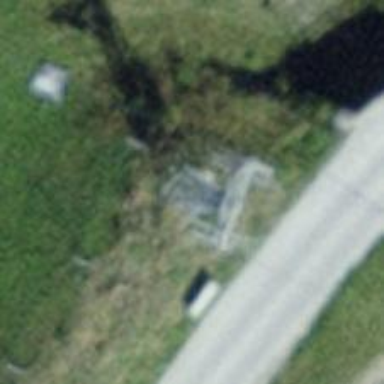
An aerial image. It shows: Pylon for aerialway.